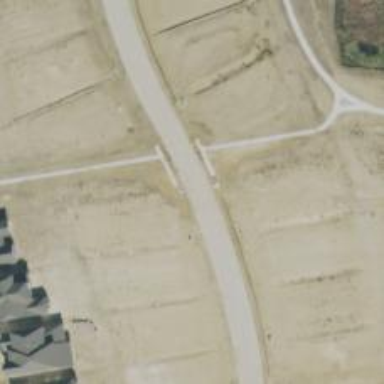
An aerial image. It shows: Residential road.